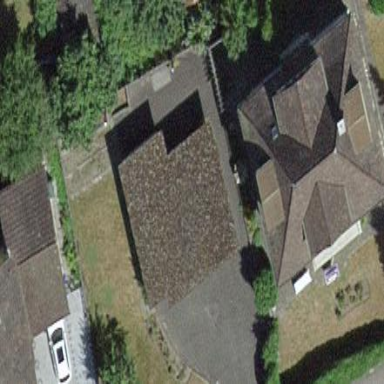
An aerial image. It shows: Building with tiled roof.